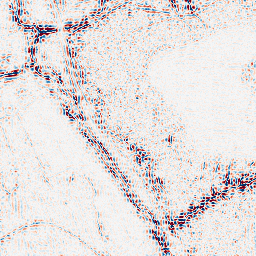
Category: wavelet
Decomposition family: wavelet_dwt
Decomposition parameters: wavelet: db8
level: 2
Upsampling method: cubic_mitchell
Upsampling parameters: scale: 8
Upsampling scale: 8